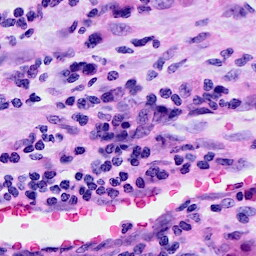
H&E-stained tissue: Cervix